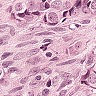
Metastatic tissue present: yes